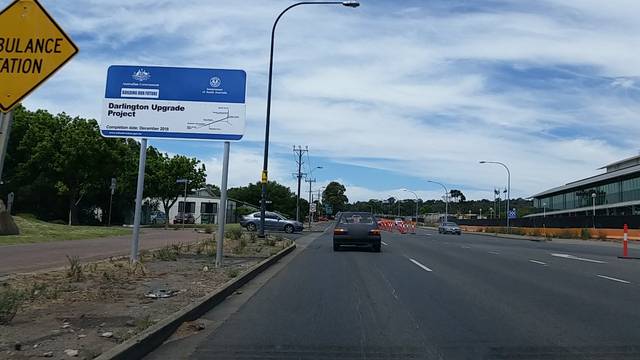
Region: Australia
Coordinates: -35.017, 138.564